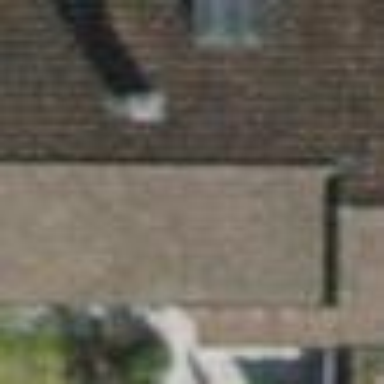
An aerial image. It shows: Pitched roof building.